Question: Just wondered if a drained manager node still participate in the <URL>.

Let's assume the 'node3' is drained. Would the service 'my-web.1' still be accessible via 'HAProxy' -> 'node3' -> 'my-web.1'?
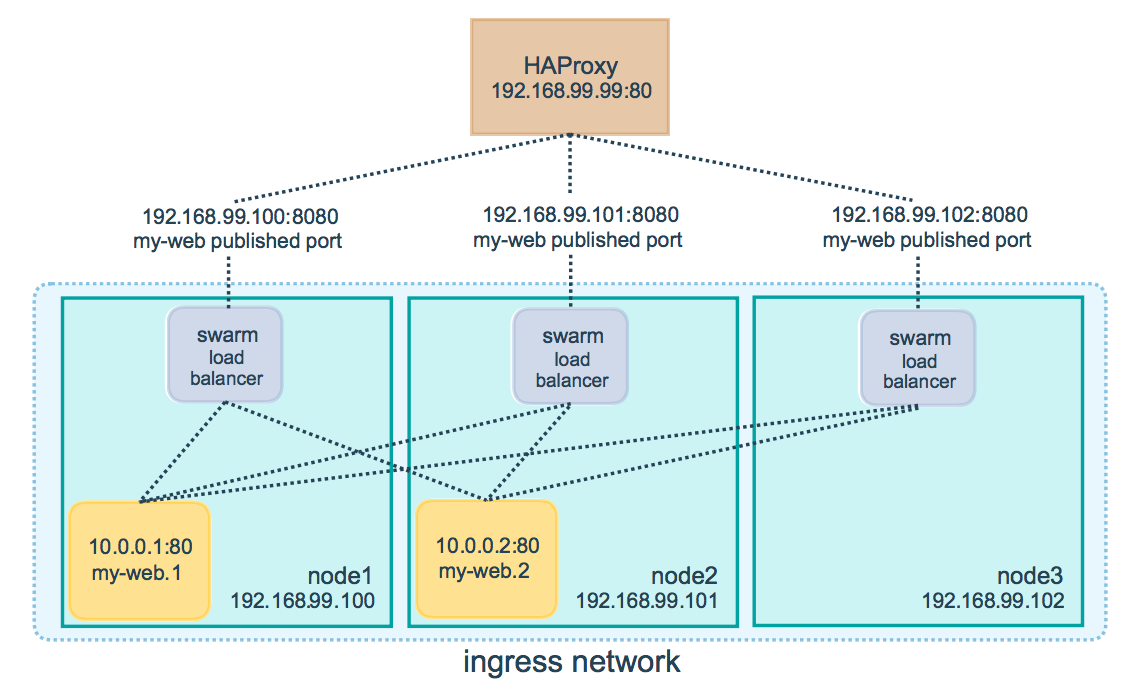
Answer: When a node is drained, all existing tasks run on it are stopped and are run on 'ACTIVE' nodes. Also, the drained node won't be able to receive new tasks from the swarm manager.
However, the drained node still participates in the routing mesh and your service 'my-web.1' would still be accessible from 'node3'.
Ref: <URL>
Here is what I have done to confirm that behaviour:
1. Created a service with 3 replicas for a simple flask app. I am running two nodes here.
2. The tasks are distributed on the two nodes. I can access my flask app from the IP address of both nodes.
3. I have set the availability of one of the nodes to DRAIN, and all the flask app tasks in it are stopped and created on the other active node.
4. I can still access the flask app from the IP address of the drain node. Also, the logs of the service show the requests coming from the IP address of the drained node.